Question: I get an error message while trying to update related entity.
When create new one is OK.
The error message say :
First of all, DB is Mysql MyISAM.
Entity Class
'''
[Table("note")]
public class Note
{
[Key]
public int id { get; set; }
[Required(ErrorMessage="Content is required")]
[DisplayName("Note")]
public string content { get; set; }
public DateTime date { get; set; }
[Required(ErrorMessage = "User ID is required")]
[DisplayName("User ID")]
public string userId {get; set;}
public Boolean isPrivate { get; set; }
[DisplayName("Attach File")]
public virtual ICollection<AttachedFile> AttachedFiles { get; set; }
}
[Table("attachedfile")]
public class AttachedFile
{
[Key]
public int id { get; set; }
public int noteId { get; set; }
public string fileName { get; set; }
}
'''
Controller,
'''
[HttpPost]
public ActionResult Index(Note note, HttpPostedFileBase attFile)
{
try
{
if (ModelState.IsValid)
{
updateAttachFile(note, attFile);
if (note.id > 0)
{
unitOfWork.NoteRepository.UpdateNote(note);
}
else
{
unitOfWork.NoteRepository.InsertNote(note);
}
unitOfWork.Save();
return RedirectToAction("Index");
}
}catch(DataException){
ModelState.AddModelError("", "Unable to save changes. Try again please");
}
var notes = unitOfWork.NoteRepository.GetNotes();
return View(new NoteViewModel() { noteList = notes.ToList(), note = new Note() });
}
private void updateAttachFile(Note note,HttpPostedFileBase attFile)
{
if (attFile == null) return;
List<AttachedFile> list;
if (note.id > 0)
{
list = unitOfWork.AttachedFileRepository.Get(filter: q => q.noteId.Equals(note.id)).ToList();
}
else
{
list = new List<AttachedFile>();
}
var fileName = Path.GetFileName(attFile.FileName);
fileName = fileName.Replace(" ", "");
fileName = Regex.Replace(fileName, @"\s|\$|\#\%", "");
var path = Path.Combine(Server.MapPath("~/App_data/uploads"), fileName);
attFile.SaveAs(path);
list.Add(new AttachedFile
{
fileName = fileName
});
note.AttachedFiles = list;
}
}
'''

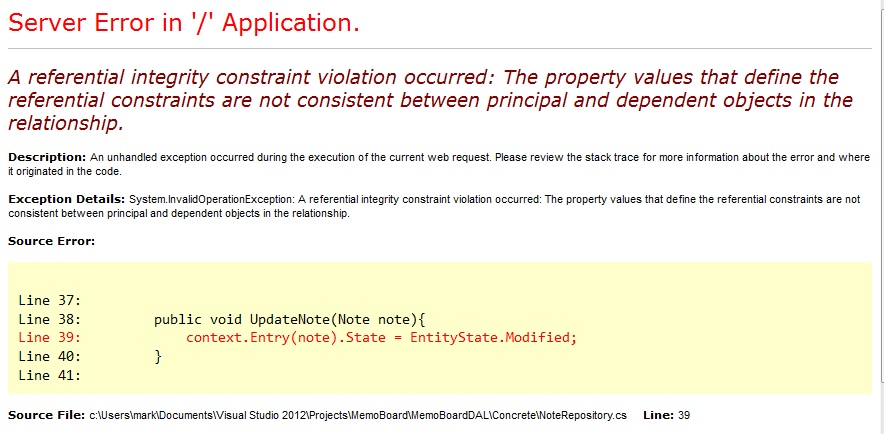
Answer: By setting the state of 'note' to 'Modified' EF will attach the related entities, especially the newly created 'AttachedFile', to the context as well, but in state 'Unchanged'. You haven't set the correct foreign key property value though (which is necessary if the entity is not in state 'Added'). Doing this would remove the exception:
'''
list.Add(new AttachedFile
{
noteId = note.id,
fileName = fileName
});
'''
But your new 'AttachedFile' won't be added to your database because it's not in 'Added' state.
I would expect that is works if you call 'updateAttachFile' after Update/Insert...
'''
if (note.id > 0)
unitOfWork.NoteRepository.UpdateNote(note);
else
unitOfWork.NoteRepository.InsertNote(note);
updateAttachFile(note, attFile);
unitOfWork.Save();
'''
...because change detection happening in 'SaveChanges' will recognize the new entity and put it into 'Added' state automatically.
As a side note: I don't know why you load the existing AttachedFiles with 'unitOfWork.AttachedFileRepository.Get...'. It should work in my opinion with an empty 'list' for both cases Update and Insert.